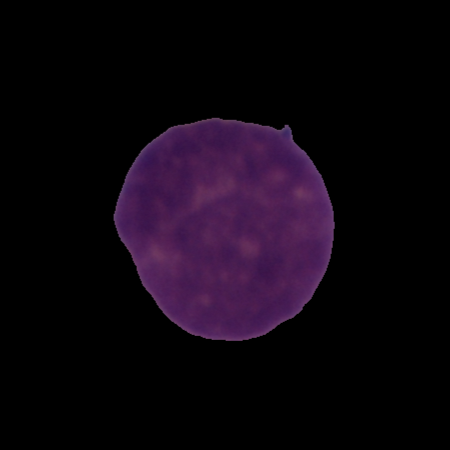
Label: cancer